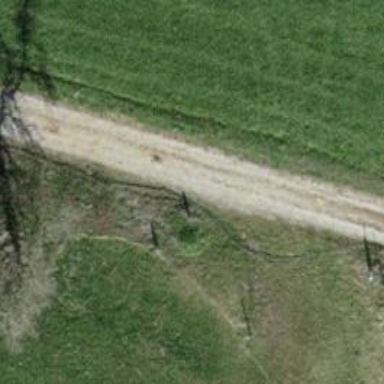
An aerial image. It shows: Track with compacted grade3 surface.